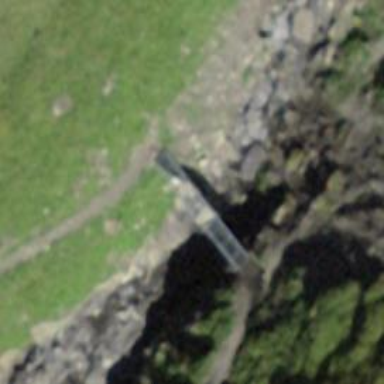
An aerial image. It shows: Path leading to bridge.